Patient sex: M
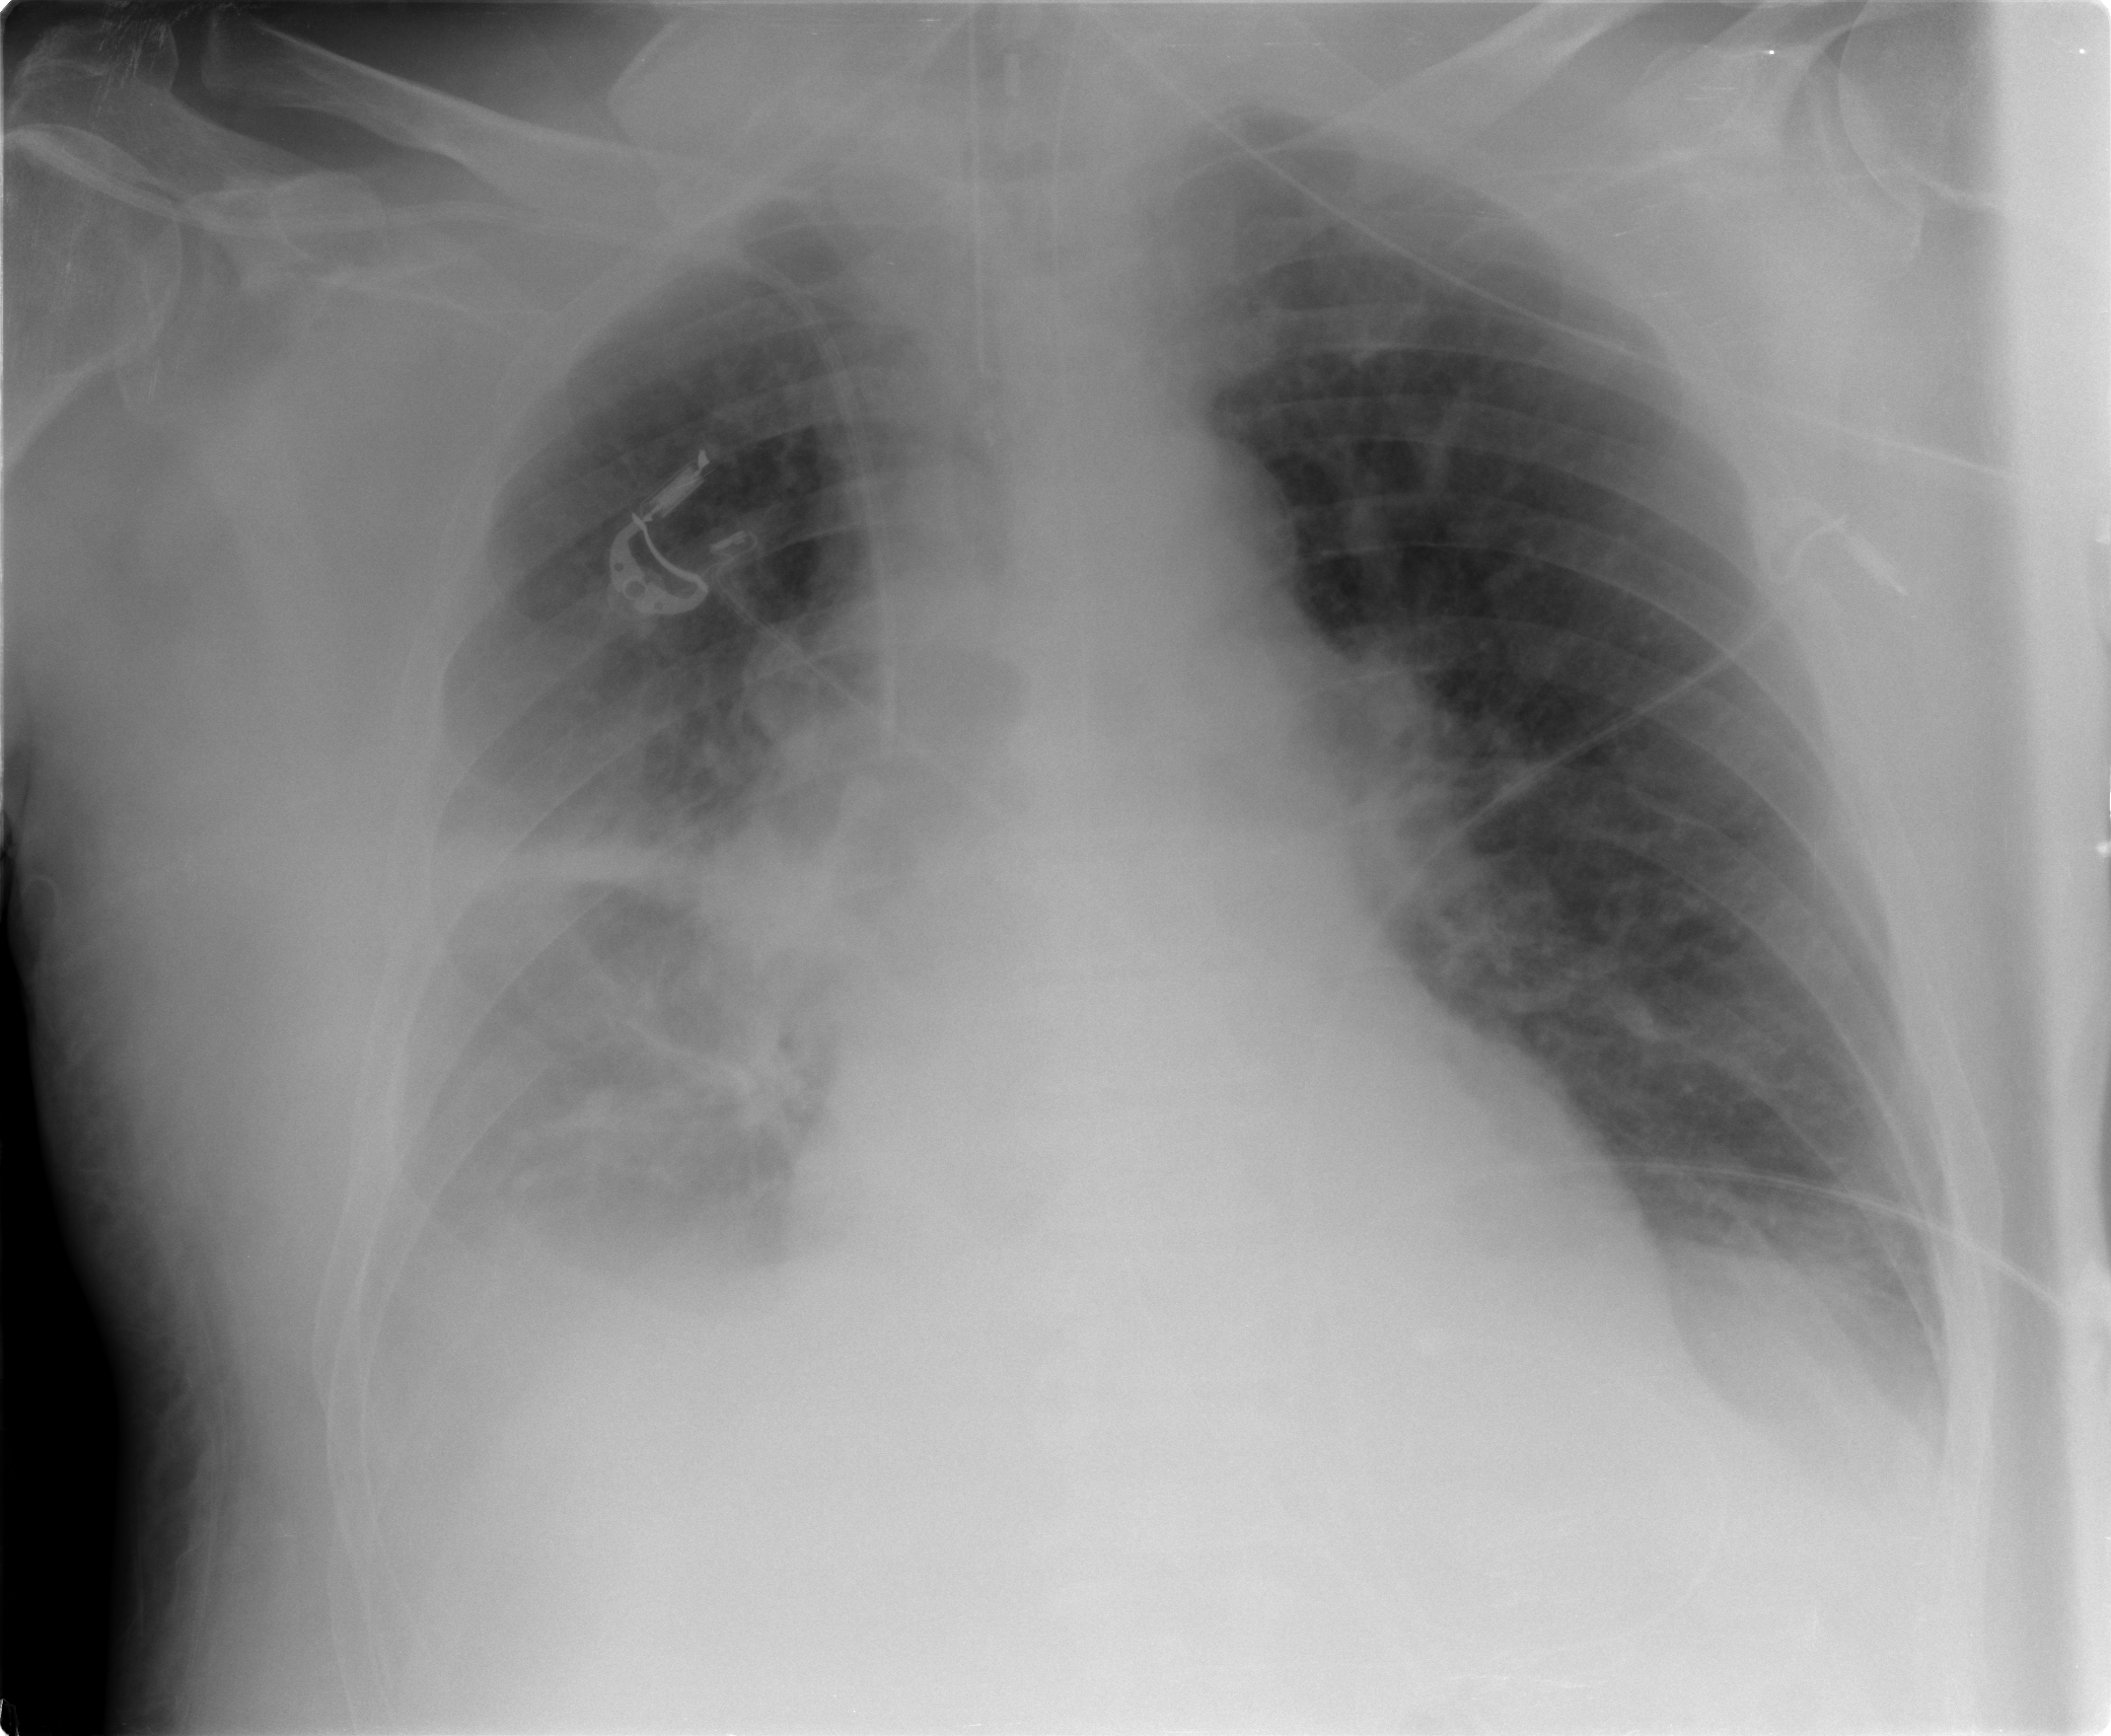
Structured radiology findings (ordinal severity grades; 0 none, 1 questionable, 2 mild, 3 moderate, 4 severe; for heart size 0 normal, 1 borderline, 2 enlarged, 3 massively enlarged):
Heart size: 0
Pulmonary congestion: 0
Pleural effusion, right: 2
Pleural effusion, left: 0
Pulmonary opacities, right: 0
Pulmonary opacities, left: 0
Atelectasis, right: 3
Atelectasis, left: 2